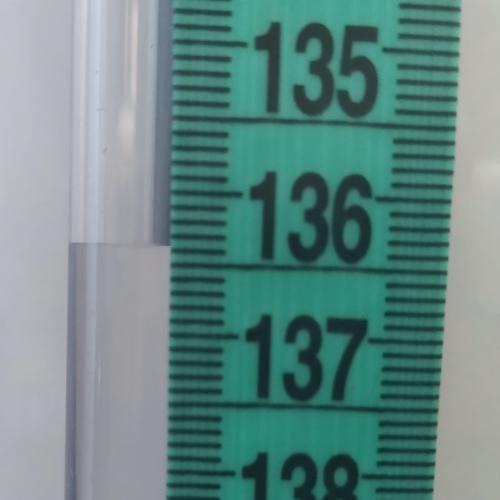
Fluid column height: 136.4 cm